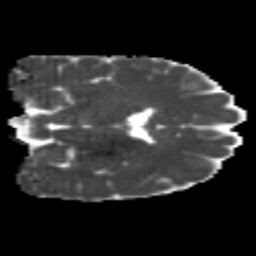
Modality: MD
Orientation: coronal
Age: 20
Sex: male
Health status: healthy
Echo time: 0.074 s